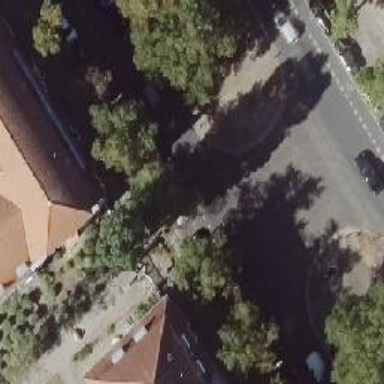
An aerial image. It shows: Secondary road with asphalt surface and lane for parking on the right side.